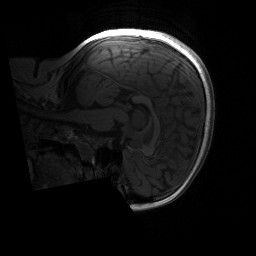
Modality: T1w
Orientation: sagittal
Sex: female
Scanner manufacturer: siemens
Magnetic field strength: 3 T
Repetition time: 1.9 s
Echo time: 0.00243 s